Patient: sex M, age 73
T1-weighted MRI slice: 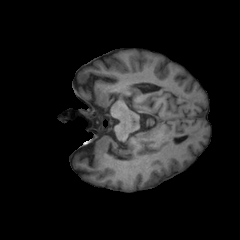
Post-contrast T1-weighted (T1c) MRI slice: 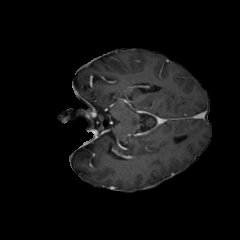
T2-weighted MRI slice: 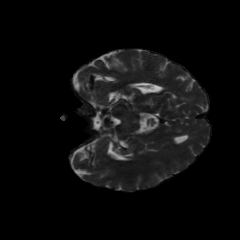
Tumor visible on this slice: no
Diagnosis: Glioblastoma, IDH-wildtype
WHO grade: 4